Field crop: maize
Growth stage: 2
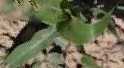
Species: maize